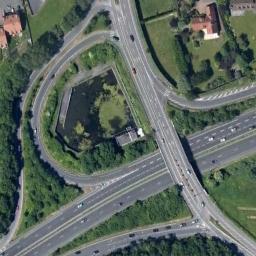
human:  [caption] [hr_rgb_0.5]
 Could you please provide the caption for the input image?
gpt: There are many trees beside the overpass .

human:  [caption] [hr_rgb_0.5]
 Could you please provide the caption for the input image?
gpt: The overpass is next to the grass and some trees .

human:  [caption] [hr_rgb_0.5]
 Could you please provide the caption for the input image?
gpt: This overpass intersects the road at right angle .

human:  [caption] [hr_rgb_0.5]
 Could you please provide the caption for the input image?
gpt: The intricated overpasses is over the roads on the green space .

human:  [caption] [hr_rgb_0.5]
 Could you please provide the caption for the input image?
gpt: There are many green trees and a lake beside the overpass .